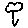
Label: cloud